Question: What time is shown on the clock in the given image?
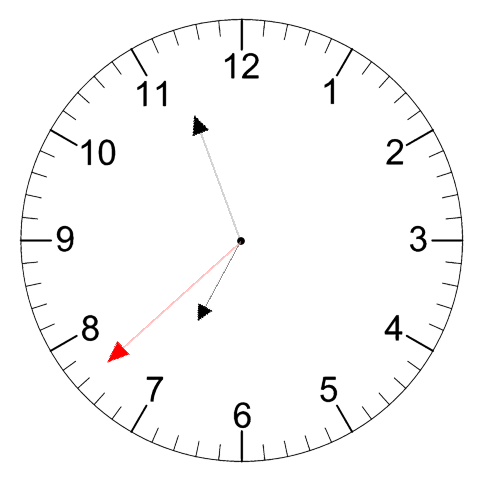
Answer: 06:56:38